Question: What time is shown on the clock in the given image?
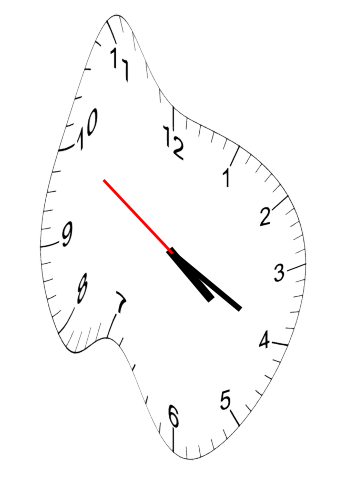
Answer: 04:19:50